RGB frame:
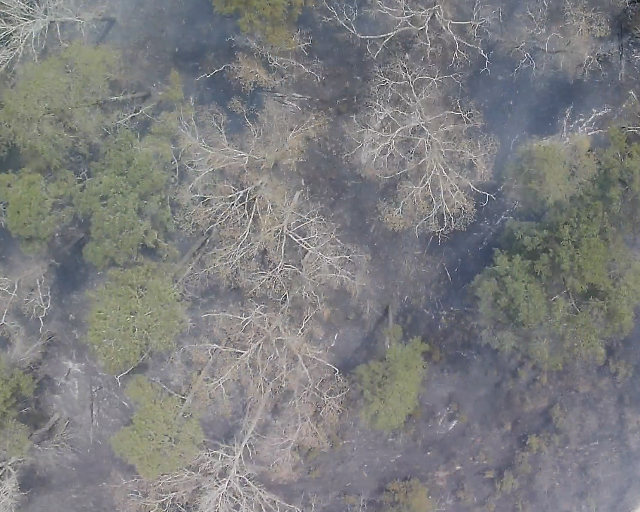
Thermal frame:
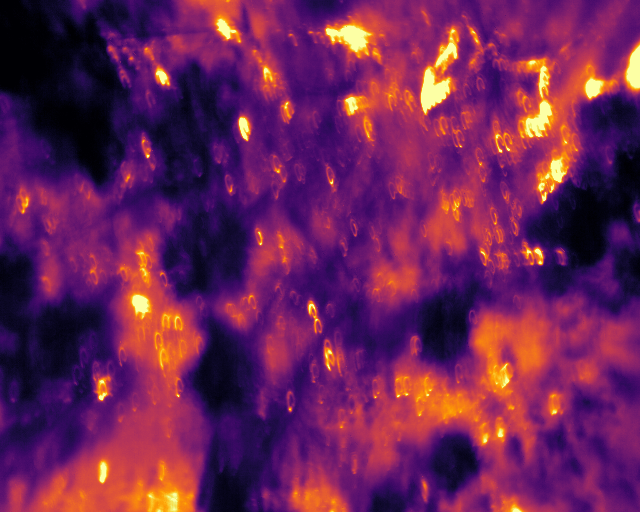
Captured: 2026-02-26 03:41:58
Pixels at or above 80 °C: 634 (fraction of frame: 0.001935)